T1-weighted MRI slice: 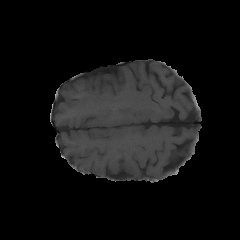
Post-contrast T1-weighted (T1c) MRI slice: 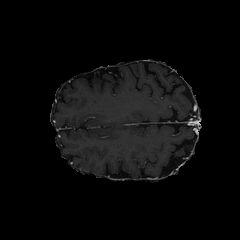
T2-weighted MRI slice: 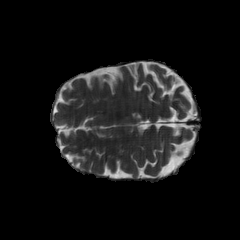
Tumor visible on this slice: no